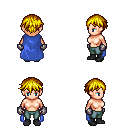
a pixel art fantasy rpg character, female body template, human, light skin, blue cape, teal pants, blonde short bangs hairstyle, metal gloves, black shoes, four views (front, back, left, right), 2x2 character sprite sheet, small pixel art, hard edges, no anti-aliasing